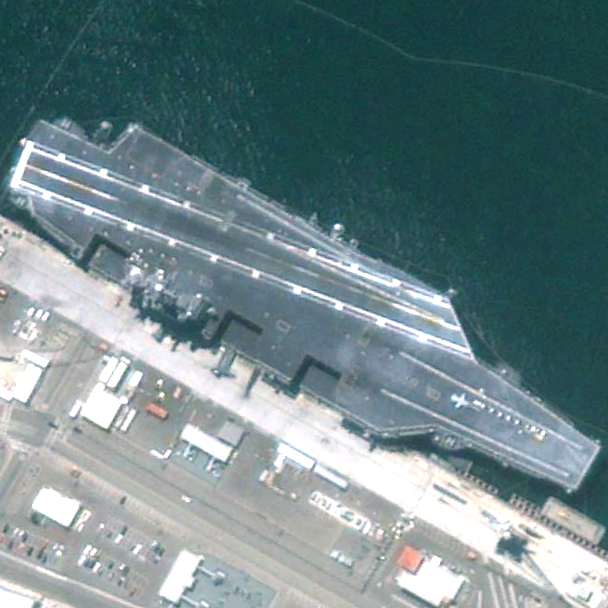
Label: aircraft_carrier